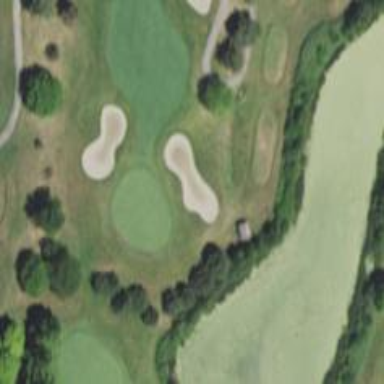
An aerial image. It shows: View of golf hole.